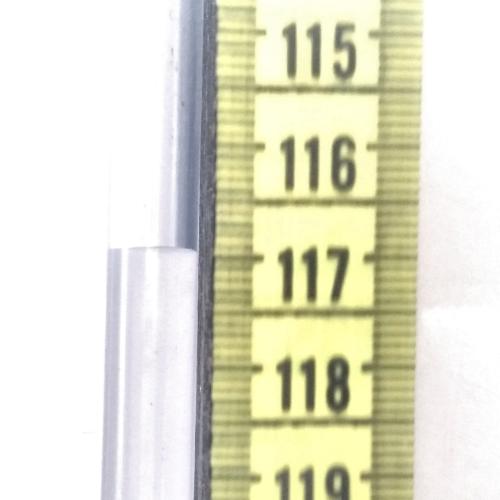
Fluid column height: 117.0 cm